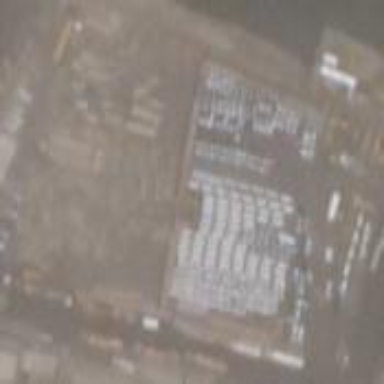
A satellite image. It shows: Parking area with fenced barrier.